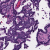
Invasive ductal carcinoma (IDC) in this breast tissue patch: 1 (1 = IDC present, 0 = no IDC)